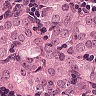
Metastatic tissue present: yes